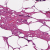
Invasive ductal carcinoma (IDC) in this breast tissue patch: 0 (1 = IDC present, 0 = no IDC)